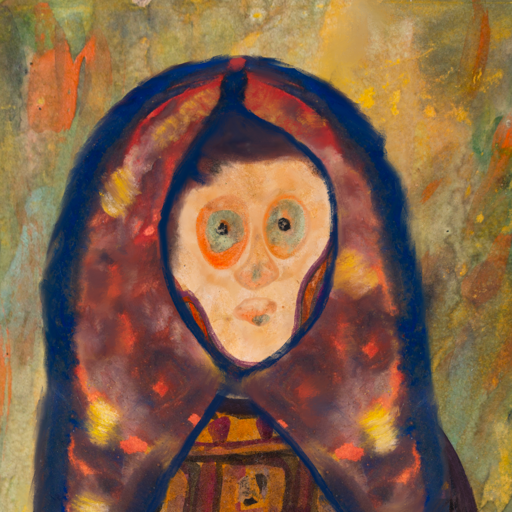
Background: Comrade, Head And Neck Front: Childish, Face Front: Childish, Bust: Doll, Hair Front: Hypocrite, Head Accessory: Mother_And_Son_Mother_Scarf, Second Necklace: Blank, Necklace: Blank, Baby: Blank